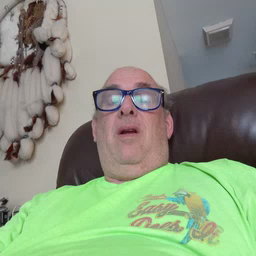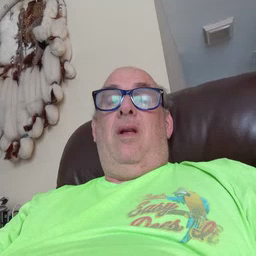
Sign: haveto